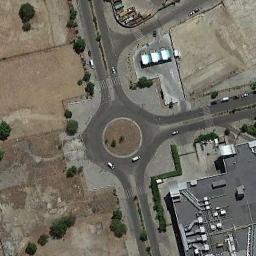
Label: roundabout